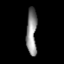
Tissue: lung
Cell type: Epithelial cells
Senescence score: 0.207
Nuclear area (px): 482
Mean DAPI intensity: 139.295